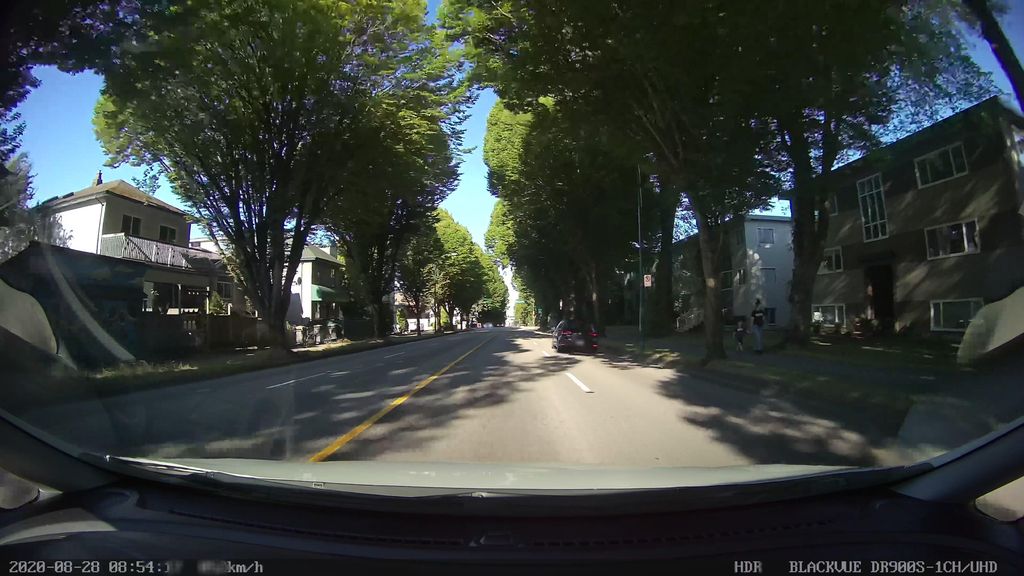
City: vancouver